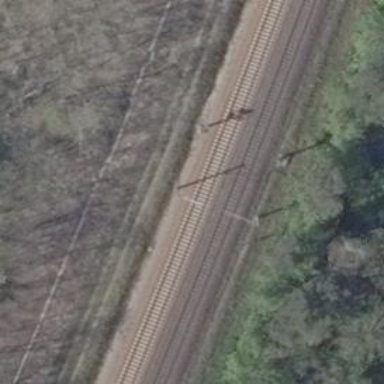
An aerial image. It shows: Railway signal.